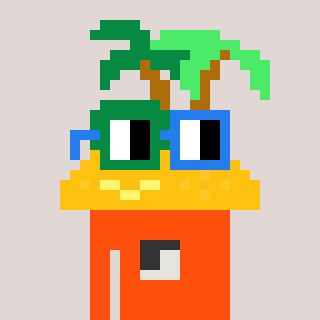
a pixel art character with square green and blue glasses, a island-shaped head and a orange-colored body on a warm background